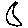
Label: moon